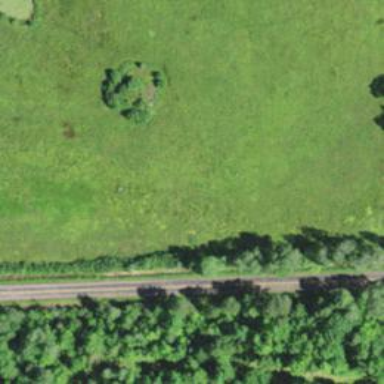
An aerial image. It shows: Nordic path road.